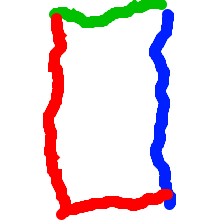
Shape: rectangle